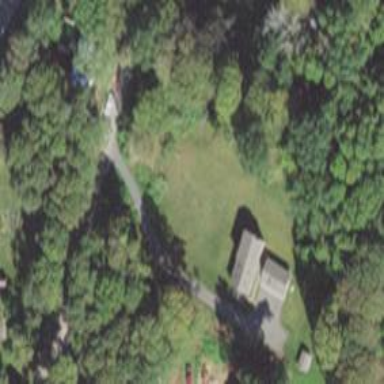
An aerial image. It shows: Residential driveway.